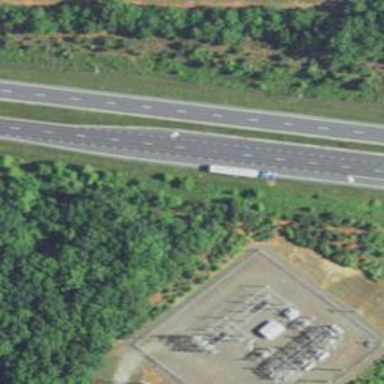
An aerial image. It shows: Trunk highway with expressway features.